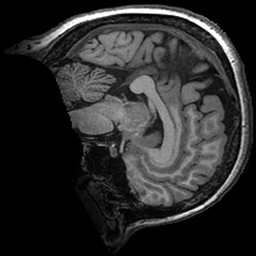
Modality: T1w
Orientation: sagittal
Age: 50
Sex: female
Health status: ill
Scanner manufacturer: ge
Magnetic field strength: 3 T
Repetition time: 0.008164 s
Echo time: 0.003184 s